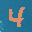
Label: 4